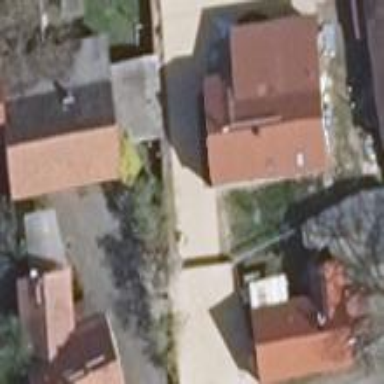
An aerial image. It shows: Red house with flat roof.